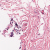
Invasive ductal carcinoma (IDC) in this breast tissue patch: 0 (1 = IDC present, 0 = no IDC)